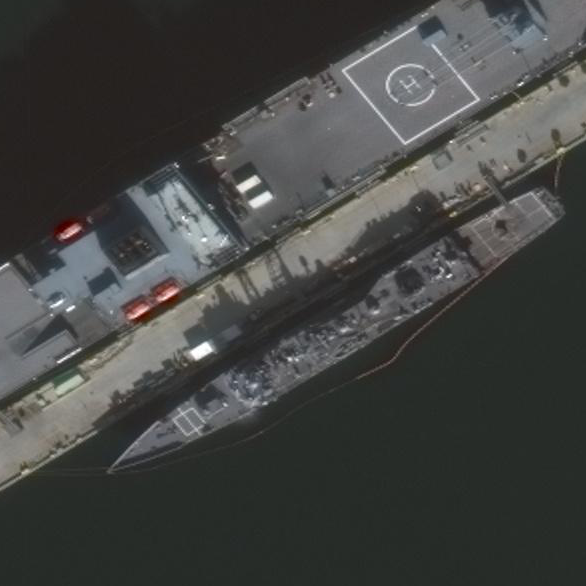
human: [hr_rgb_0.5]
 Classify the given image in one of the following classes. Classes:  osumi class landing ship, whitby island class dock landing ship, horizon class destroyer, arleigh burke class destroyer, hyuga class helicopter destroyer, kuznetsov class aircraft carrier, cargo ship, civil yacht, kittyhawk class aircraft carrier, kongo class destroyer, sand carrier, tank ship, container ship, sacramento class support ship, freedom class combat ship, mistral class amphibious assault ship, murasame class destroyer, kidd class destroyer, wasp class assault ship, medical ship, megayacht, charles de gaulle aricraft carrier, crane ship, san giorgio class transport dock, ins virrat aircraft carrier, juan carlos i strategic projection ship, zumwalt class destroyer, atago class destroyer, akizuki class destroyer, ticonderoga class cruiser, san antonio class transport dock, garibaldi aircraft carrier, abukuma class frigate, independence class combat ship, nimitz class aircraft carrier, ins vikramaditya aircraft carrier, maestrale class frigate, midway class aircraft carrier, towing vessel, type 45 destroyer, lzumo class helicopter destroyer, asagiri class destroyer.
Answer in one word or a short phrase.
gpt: Ticonderoga class cruiser